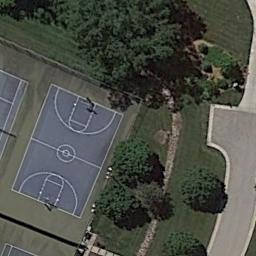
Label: basketball_court